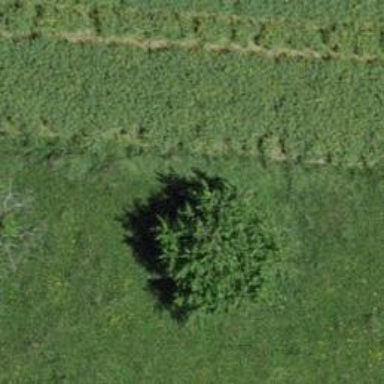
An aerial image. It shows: Agricultural area with broadleaved deciduous trees.